Question: I want a horizontal linear layout that including one 'imageview' and one vertical linear layout that Equally displayed on the screen.
But image button take more than equal screen. I use of weight and give value one to both.
This is my xml code:
'''
<LinearLayout
android:layout_width="match_parent"
android:layout_height="wrap_content"
android:orientation="horizontal"
android:gravity="right"
android:weightSum="2">
<LinearLayout
android:layout_width="wrap_content"
android:layout_height="wrap_content"
android:orientation="vertical"
android:layout_gravity="center_horizontal"
android:layout_weight="1">
<TextView
android:layout_width="wrap_content"
android:layout_height="wrap_content"
android:text="wD`yt"
/>
<TextView
android:layout_width="wrap_content"
android:layout_height="wrap_content"
android:text="ntyjh BMI "
/>
</LinearLayout>
<ImageView
android:layout_width="wrap_content"
android:layout_height="wrap_content"
android:src="@drawable/john"
android:layout_weight="1"/>
</LinearLayout>
'''
And this is my screen:
How can I split the page into two equal parts?

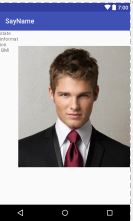
Answer: Try this
'''
<?xml version="1.0" encoding="utf-8"?>
<LinearLayout xmlns:android="http://schemas.android.com/apk/res/android"
android:layout_width="match_parent"
android:layout_height="match_parent"
android:orientation="horizontal">
<LinearLayout
android:layout_width="match_parent"
android:layout_height="match_parent"
android:layout_weight="1"
android:background="@color/colorAccent"
android:orientation="vertical">
// put here all other control's as per your requirement
</LinearLayout>
<ImageView
android:layout_width="match_parent"
android:layout_height="match_parent"
android:layout_weight="1"
android:src="@color/colorPrimary" />
</LinearLayout>
'''
<URL>